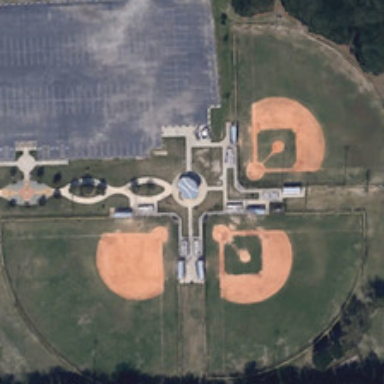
Three baseball fields and an empty parking lot are near some green trees .